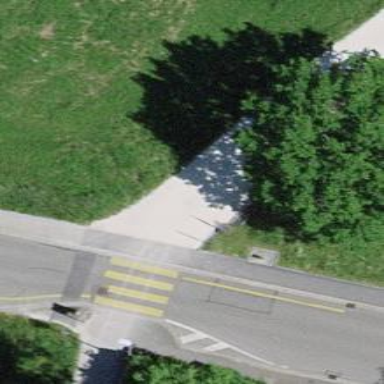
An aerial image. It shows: Bench for seating.